Question: I have made a simple android program for singletouch paint, in it I have aut 4 types of pens of different sizes and I want is based on that image I want to change strokesize of pen. I have tried as below, please help me:

'''
public class MainActivity extends Activity implements OnClickListener {
ImageView pen, color;
SingleTouchView mDrawView;
RelativeLayout layout, layout1;
ImageView remove;
ImageView eraser;
LinearLayout pens;
HorizontalScrollView myplate;
private Paint mPaint, mBitmapPaint;
private Button red, green, blue, cyan, yellow, orange, aqua, black, cofee,
fuchiya, gray, indigo, khaki, lavendar, magenta, mango, maroon,
pista, pink, purple;
private Path mPath;
public Canvas mCanvas;
LinearLayout pen1, pen2, pen3, pen4;
@Override
protected void onCreate(Bundle savedInstanceState) {
super.onCreate(savedInstanceState);
setContentView(R.layout.activity_main);
mDrawView = (SingleTouchView) findViewById(R.id.myview);
layout1 = (RelativeLayout) findViewById(R.id.layout1);
layout = (RelativeLayout) findViewById(R.id.layout);
pen = (ImageView) findViewById(R.id.pen);
pens = (LinearLayout) findViewById(R.id.linear);
pens.setVisibility(View.GONE);
pen1 = (LinearLayout) findViewById(R.id.pen1);
pen2 = (LinearLayout) findViewById(R.id.pen2);
pen3 = (LinearLayout) findViewById(R.id.pen3);
pen4 = (LinearLayout) findViewById(R.id.pen4);
color = (ImageView) findViewById(R.id.color);
myplate = (HorizontalScrollView) findViewById(R.id.myplate);
// colors.........!!!!
red = (Button) findViewById(R.id.red);
green = (Button) findViewById(R.id.green);
blue = (Button) findViewById(R.id.blue);
orange = (Button) findViewById(R.id.orange);
yellow = (Button) findViewById(R.id.yellow);
cyan = (Button) findViewById(R.id.cyan);
black = (Button) findViewById(R.id.black);
cofee = (Button) findViewById(R.id.cofee);
fuchiya = (Button) findViewById(R.id.fuchiya);
gray = (Button) findViewById(R.id.gray);
indigo = (Button) findViewById(R.id.indigo);
khaki = (Button) findViewById(R.id.khaki);
lavendar = (Button) findViewById(R.id.lavendar);
magenta = (Button) findViewById(R.id.magenta);
mango = (Button) findViewById(R.id.mango);
maroon = (Button) findViewById(R.id.maroon);
pista = (Button) findViewById(R.id.pista);
pink = (Button) findViewById(R.id.pink);
purple = (Button) findViewById(R.id.purple);
red.setOnClickListener(this);
green.setOnClickListener(this);
blue.setOnClickListener(this);
orange.setOnClickListener(this);
yellow.setOnClickListener(this);
cyan.setOnClickListener(this);
black.setOnClickListener(this);
cofee.setOnClickListener(this);
fuchiya.setOnClickListener(this);
gray.setOnClickListener(this);
indigo.setOnClickListener(this);
khaki.setOnClickListener(this);
lavendar.setOnClickListener(this);
magenta.setOnClickListener(this);
mango.setOnClickListener(this);
maroon.setOnClickListener(this);
pista.setOnClickListener(this);
pink.setOnClickListener(this);
purple.setOnClickListener(this);
eraser = (ImageView) findViewById(R.id.eraser);
remove = (ImageView) findViewById(R.id.remove);
pen.setOnClickListener(new OnClickListener() {
@Override
public void onClick(View v) {
// TODO Auto-generated method stub
// layout.addView(mDrawView);
pens.setVisibility(View.VISIBLE);
}
});
pens.setVisibility(View.GONE);
pen1.setOnClickListener(new OnClickListener() {
@Override
public void onClick(View v) {
mDrawView.setPen(SingleTouchView.DrawingPens.PEN_1);
pens.setVisibility(View.GONE);
}
});
pen2.setOnClickListener(new OnClickListener() {
@Override
public void onClick(View v) {
mDrawView.setPen(SingleTouchView.DrawingPens.PEN_2);
pens.setVisibility(View.GONE);
}
});
pen3.setOnClickListener(new OnClickListener() {
@Override
public void onClick(View v) {
pens.setVisibility(View.GONE);
mDrawView.setPen(SingleTouchView.DrawingPens.PEN_3);
}
});
pen4.setOnClickListener(new OnClickListener() {
@Override
public void onClick(View v) {
pens.setVisibility(View.GONE);
mDrawView.setPen(SingleTouchView.DrawingPens.PEN_4);
}
});
remove.setOnClickListener(new OnClickListener() {
@Override
public void onClick(View v) {
layout.removeView(mDrawView);
mDrawView = new SingleTouchView(MainActivity.this);
layout.addView(mDrawView);
}
});
eraser.setOnClickListener(new OnClickListener() {
@Override
public void onClick(View v) {
mBitmapPaint.setColor(Color.TRANSPARENT);
mPath.reset();
mDrawView.invalidate();
}
});
color.setOnClickListener(new OnClickListener() {
@Override
public void onClick(View v) {
// TODO Auto-generated method stub
myplate.setVisibility(View.VISIBLE);
}
});
}
// /colorpicker................!
@Override
public void onClick(View v) {
switch (v.getId()) {
case R.id.black:
myplate.setVisibility(View.GONE);
mDrawView.setColor(SingleTouchView.DrawingColors.Black);
System.out.println("==============="+SingleTouchView.DrawingColors.Black+"=========================");
break;
case R.id.blue:
myplate.setVisibility(View.GONE);
//mDrawView.setColor(SingleTouchView.DrawingColors.Blue);
break;
case R.id.cofee:
myplate.setVisibility(View.GONE);
break;
case R.id.cyan:
myplate.setVisibility(View.GONE);
break;
case R.id.fuchiya:
myplate.setVisibility(View.GONE);
break;
case R.id.gray:
myplate.setVisibility(View.GONE);
break;
case R.id.green:
myplate.setVisibility(View.GONE);
break;
case R.id.indigo:
myplate.setVisibility(View.GONE);
break;
case R.id.khaki:
myplate.setVisibility(View.GONE);
break;
case R.id.lavendar:
myplate.setVisibility(View.GONE);
break;
case R.id.magenta:
myplate.setVisibility(View.GONE);
break;
case R.id.mango:
myplate.setVisibility(View.GONE);
break;
case R.id.maroon:
myplate.setVisibility(View.GONE);
break;
case R.id.orange:
myplate.setVisibility(View.GONE);
break;
case R.id.pink:
myplate.setVisibility(View.GONE);
break;
case R.id.pista:
myplate.setVisibility(View.GONE);
break;
case R.id.purple:
myplate.setVisibility(View.GONE);
break;
case R.id.red:
myplate.setVisibility(View.GONE);
break;
case R.id.yellow:
myplate.setVisibility(View.GONE);
break;
}
}
}
'''
'''
public class SingleTouchView extends View {
public static int width;
public int height;
public Bitmap mBitmap;
public Canvas mCanvas;
public Path mPath;
public Paint mBitmapPaint;
Context context;
public Paint mPaint;
public Paint circlePaint;
public Path circlePath;
public enum DrawingPens {
PEN_1(6), PEN_2(4), PEN_3(2), PEN_4(1);
public Paint mPaint;
private DrawingPens(final int width) {
mPaint = new Paint();
mPaint.setAntiAlias(true);
mPaint.setStrokeWidth(width);
mPaint.setStyle(Paint.Style.STROKE);
mPaint.setStrokeJoin(Paint.Join.ROUND);
}
Paint getPaint() {
return mPaint;
}
}
public enum DrawingColors{
Black(Color.parseColor("#000000")),Blue(Color.parseColor("#0000FF")),Cofee(Color.parseColor("#D2691E")),Cyan(Color.parseColor("#00FFFF"))
,Fuchiya(Color.parseColor("#FF00FF")),Gray(Color.parseColor("#808080")),Green(Color.parseColor("#00FF00")),Indigo(Color.parseColor("#4B0082")),
Khaki(Color.parseColor("#F0E68C")),Lavendar(Color.parseColor("#E6E6FA")),Magenta(Color.parseColor("#FF00FF")),Mango(Color.parseColor("#FF8C00"))
,Maroon(Color.parseColor("#800000")),Orange(Color.parseColor("#FFA500")),Pink(Color.parseColor("#FFC0CB")),Pista(Color.parseColor("#9ACD32")),
Purple(Color.parseColor("#800080")),Red(Color.parseColor("#FF0000")),Tan(Color.parseColor("#0000A0")),Yellow(Color.parseColor("#FFD801"));
public Paint mPaint;
private DrawingColors(final int color) {
mPaint = new Paint();
mPaint.setAntiAlias(true);
mPaint.setStrokeWidth(width);
mPaint.setColor(color);
mPaint.setStyle(Paint.Style.STROKE);
mPaint.setStrokeJoin(Paint.Join.ROUND);
}
Paint getPaint() {
return mPaint;
}
}
public SingleTouchView(final Context context) {
super(context);
init(context);
}
public SingleTouchView(final Context context, final AttributeSet attrs) {
super(context, attrs);
init(context);
mBitmap = Bitmap.createBitmap(400, 400, Bitmap.Config.ARGB_8888);
mCanvas = new Canvas(mBitmap);
mPath = new Path();
mBitmapPaint = new Paint(Paint.DITHER_FLAG);
mPaint = new Paint();
mPaint.setAntiAlias(true);
mPaint.setDither(true);
mPaint.setColor(0xFFFF0000);
mPaint.setStyle(Paint.Style.STROKE);
mPaint.setStrokeJoin(Paint.Join.ROUND);
mPaint.setStrokeCap(Paint.Cap.ROUND);
mPaint.setStrokeWidth(12);
}
public SingleTouchView(final Context context, final AttributeSet attrs,
final int defStyle) {
super(context, attrs, defStyle);
init(context);
}
private ConcurrentLinkedQueue<Map.Entry<Path, DrawingPens>> mPaths = new ConcurrentLinkedQueue<Map.Entry<Path, DrawingPens>>();
private ConcurrentLinkedQueue<Map.Entry<Path, DrawingColors>> mPaths1 = new ConcurrentLinkedQueue<Map.Entry<Path, DrawingColors>>();
private Path mCurrentPath;
private void init(final Context context) {
setPen(DrawingPens.PEN_1);
}
@Override
public void onDraw(Canvas canvas) {
super.onDraw(canvas);
for (Map.Entry<Path, DrawingPens> entry : mPaths) {
canvas.drawPath(entry.getKey(), entry.getValue().getPaint());
}
}
@Override
public boolean onTouchEvent(MotionEvent me) {
float eventX = me.getX();
float eventY = me.getY();
switch (me.getAction()) {
case MotionEvent.ACTION_DOWN:
mCurrentPath.moveTo(eventX, eventY);
return true;
case MotionEvent.ACTION_MOVE:
mCurrentPath.lineTo(eventX, eventY);
break;
case MotionEvent.ACTION_UP:
break;
}
invalidate();
return true;
}
public void setPen(final DrawingPens pen) {
mCurrentPath = new Path();
mPaths.add(new AbstractMap.SimpleImmutableEntry<Path, DrawingPens>(
mCurrentPath, pen));
}
public void eraser() {
mPaint = new Paint();
}
public void setColor(final DrawingColors color ) {
mCurrentPath = new Path();
mPaths1.add(new AbstractMap.SimpleImmutableEntry<Path, DrawingColors>(
mCurrentPath, color));
}
}
'''
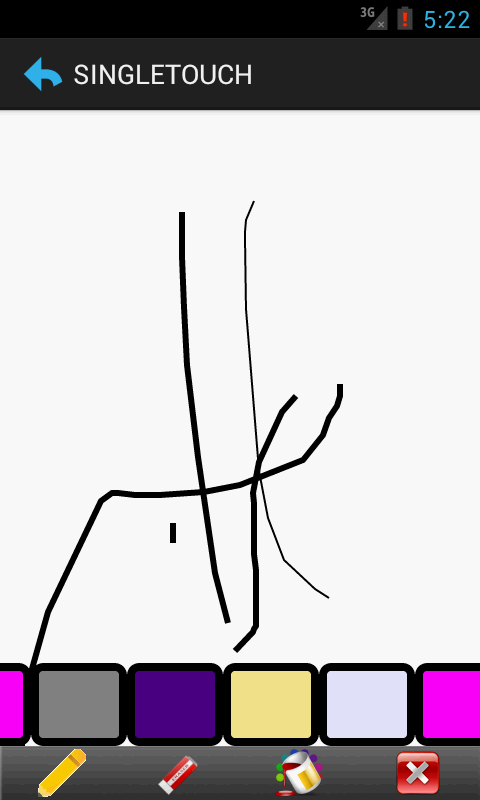
Answer: Seems there's no ability to draw only part of 'Path' using one 'Paint' and draw another part with another one. So, I see the only solution - use multiple 'Paths' and correspond path to the 'Paint'. Also, I would suggest to encapsulate all drawing related information inside view and let Activity operate with high-level stuff.
So the following changes should be applied:
1. Use some container for Paths and keep Path - Paint relation inside it;
2. Provide some method from custom View to let Activity change current Pen;
3. Keep drawing details part inside custom view, because these details might not be needed for Activity;
Like the following:
'''
public class MyActivity extends Activity implements View.OnClickListener {
private static final String TAG = "MyActivity";
ImageView pen, color;
SingleTouchDrawingView mDrawView;
// Drawing view container
ImageView mRemove;
ImageView mEraser;
LinearLayout pens;
HorizontalScrollView myplate;
private Paint mPaint;
private Paint mBitmapPaint;
private View aqua;
private ViewGroup mRootView;
private Path mPath;
public Canvas mCanvas;
View pen1;
View pen2;
View pen3;
View pen4;
@Override
protected void onCreate(Bundle savedInstanceState) {
super.onCreate(savedInstanceState);
setContentView(R.layout.main);
mRootView = (ViewGroup) findViewById(R.id.root);
mDrawView = (SingleTouchDrawingView) findViewById(R.id.myview);
pen = (ImageView) findViewById(R.id.pen);
pens = (LinearLayout) findViewById(R.id.linear);
pens.setVisibility(View.GONE);
pen1 = findViewById(R.id.pen1);
pen2 = findViewById(R.id.pen2);
pen3 = findViewById(R.id.pen3);
pen4 = findViewById(R.id.pen4);
color = (ImageView) findViewById(R.id.color);
myplate = (HorizontalScrollView) findViewById(R.id.myplate);
// colors.........!!!!
final View red = findViewById(R.id.red);
final View green = findViewById(R.id.green);
final View blue = findViewById(R.id.blue);
final View orange = findViewById(R.id.orange);
final View yellow = findViewById(R.id.yellow);
final View cyan = findViewById(R.id.cyan);
final View black = findViewById(R.id.black);
final View cofee = findViewById(R.id.coffee);
final View fuchiya = findViewById(R.id.fuchiya);
final View gray = findViewById(R.id.gray);
final View indigo = findViewById(R.id.indigo);
final View khaki = findViewById(R.id.khaki);
final View lavendar = findViewById(R.id.lavendar);
final View magenta = findViewById(R.id.magenta);
final View mango = findViewById(R.id.mango);
final View maroon = findViewById(R.id.maroon);
final View pista = findViewById(R.id.pista);
final View pink = findViewById(R.id.pink);
final View purple = findViewById(R.id.purple);
red.setOnClickListener(this);
green.setOnClickListener(this);
blue.setOnClickListener(this);
orange.setOnClickListener(this);
yellow.setOnClickListener(this);
cyan.setOnClickListener(this);
black.setOnClickListener(this);
cofee.setOnClickListener(this);
fuchiya.setOnClickListener(this);
gray.setOnClickListener(this);
indigo.setOnClickListener(this);
khaki.setOnClickListener(this);
lavendar.setOnClickListener(this);
magenta.setOnClickListener(this);
mango.setOnClickListener(this);
maroon.setOnClickListener(this);
pista.setOnClickListener(this);
pink.setOnClickListener(this);
purple.setOnClickListener(this);
mEraser = (ImageView) findViewById(R.id.eraser);
mRemove = (ImageView) findViewById(R.id.remove);
pen.setOnClickListener(new View.OnClickListener() {
@Override
public void onClick(View v) {
if (pens.getVisibility() == View.VISIBLE) {
pens.setVisibility(View.GONE);
} else {
pens.setVisibility(View.VISIBLE);
myplate.setVisibility(View.GONE);
}
}
});
pens.setVisibility(View.GONE);
pen1.setOnClickListener(new View.OnClickListener() {
@Override
public void onClick(View v) {
mDrawView.setPen(SingleTouchDrawingView.DrawingPens.PEN_1);
pens.setVisibility(View.GONE);
}
});
pen2.setOnClickListener(new View.OnClickListener() {
@Override
public void onClick(View v) {
mDrawView.setPen(SingleTouchDrawingView.DrawingPens.PEN_2);
pens.setVisibility(View.GONE);
}
});
pen3.setOnClickListener(new View.OnClickListener() {
@Override
public void onClick(View v) {
pens.setVisibility(View.GONE);
mDrawView.setPen(SingleTouchDrawingView.DrawingPens.PEN_3);
}
});
pen4.setOnClickListener(new View.OnClickListener() {
@Override
public void onClick(View v) {
pens.setVisibility(View.GONE);
mDrawView.setPen(SingleTouchDrawingView.DrawingPens.PEN_4);
}
});
mRemove.setOnClickListener(new View.OnClickListener() {
@Override
public void onClick(View v) {
mRootView.removeView(mDrawView);
mDrawView = new SingleTouchDrawingView(MyActivity.this);
mDrawView.setBackgroundResource(R.drawable.up_image);
mRootView.addView(mDrawView, new ViewGroup.LayoutParams(ViewGroup.LayoutParams.MATCH_PARENT, ViewGroup.LayoutParams.MATCH_PARENT));
mRootView.bringChildToFront(findViewById(R.id.tools_container));
mRootView.bringChildToFront(findViewById(R.id.linear));
mRootView.bringChildToFront(findViewById(R.id.myplate));
pens.setVisibility(View.GONE);
myplate.setVisibility(View.GONE);
}
});
mEraser.setOnClickListener(new View.OnClickListener() {
@Override
public void onClick(View v) {
mBitmapPaint.setColor(Color.TRANSPARENT);
mPath.reset();
mDrawView.invalidate();
pens.setVisibility(View.GONE);
myplate.setVisibility(View.GONE);
}
});
color.setOnClickListener(new View.OnClickListener() {
@Override
public void onClick(View v) {
if (myplate.getVisibility() == View.VISIBLE) {
myplate.setVisibility(View.GONE);
} else {
myplate.setVisibility(View.VISIBLE);
pens.setVisibility(View.GONE);
}
}
});
}
// /colorpicker................!
@Override
public void onClick(View v) {
switch (v.getId()) {
case R.id.black:
myplate.setVisibility(View.GONE);
mDrawView.setColor(SingleTouchDrawingView.DrawingColors.BLACK);
break;
case R.id.blue:
myplate.setVisibility(View.GONE);
mDrawView.setColor(SingleTouchDrawingView.DrawingColors.BLUE);
break;
case R.id.coffee:
myplate.setVisibility(View.GONE);
mDrawView.setColor(SingleTouchDrawingView.DrawingColors.COFEE);
break;
case R.id.cyan:
myplate.setVisibility(View.GONE);
mDrawView.setColor(SingleTouchDrawingView.DrawingColors.CYAN);
break;
case R.id.fuchiya:
myplate.setVisibility(View.GONE);
mDrawView.setColor(SingleTouchDrawingView.DrawingColors.FUCHIYA);
break;
case R.id.gray:
myplate.setVisibility(View.GONE);
mDrawView.setColor(SingleTouchDrawingView.DrawingColors.GRAY);
break;
case R.id.green:
myplate.setVisibility(View.GONE);
mDrawView.setColor(SingleTouchDrawingView.DrawingColors.GREEN);
break;
case R.id.indigo:
myplate.setVisibility(View.GONE);
mDrawView.setColor(SingleTouchDrawingView.DrawingColors.INDIGO);
break;
case R.id.khaki:
myplate.setVisibility(View.GONE);
mDrawView.setColor(SingleTouchDrawingView.DrawingColors.KHAKI);
break;
case R.id.lavendar:
myplate.setVisibility(View.GONE);
mDrawView.setColor(SingleTouchDrawingView.DrawingColors.LAVENDAR);
break;
case R.id.magenta:
myplate.setVisibility(View.GONE);
mDrawView.setColor(SingleTouchDrawingView.DrawingColors.MAGENTA);
break;
case R.id.mango:
myplate.setVisibility(View.GONE);
mDrawView.setColor(SingleTouchDrawingView.DrawingColors.MANGO);
break;
case R.id.maroon:
myplate.setVisibility(View.GONE);
mDrawView.setColor(SingleTouchDrawingView.DrawingColors.MAROON);
break;
case R.id.orange:
myplate.setVisibility(View.GONE);
mDrawView.setColor(SingleTouchDrawingView.DrawingColors.ORANGE);
break;
case R.id.pink:
myplate.setVisibility(View.GONE);
mDrawView.setColor(SingleTouchDrawingView.DrawingColors.PINK);
break;
case R.id.pista:
myplate.setVisibility(View.GONE);
mDrawView.setColor(SingleTouchDrawingView.DrawingColors.PISTA);
break;
case R.id.purple:
myplate.setVisibility(View.GONE);
mDrawView.setColor(SingleTouchDrawingView.DrawingColors.PURPLE);
break;
case R.id.red:
myplate.setVisibility(View.GONE);
mDrawView.setColor(SingleTouchDrawingView.DrawingColors.RED);
break;
case R.id.yellow:
myplate.setVisibility(View.GONE);
mDrawView.setColor(SingleTouchDrawingView.DrawingColors.YELLOW);
break;
}
}
}
'''
And view itself:
'''
public class SingleTouchDrawingView extends View {
public int height;
public Bitmap mBitmap;
public Canvas mCanvas;
public Path mPath;
public Paint mBitmapPaint;
Context context;
public enum DrawingPens {
PEN_1(6), PEN_2(4), PEN_3(2), PEN_4(1);
public int mWidth;
private DrawingPens(final int width) {
mWidth = width;
}
int getPenWidth() {
return mWidth;
}
}
public enum DrawingColors{
BLACK(Color.parseColor("#000000")), BLUE(Color.parseColor("#0000FF")), COFEE(Color.parseColor("#D2691E")), CYAN(Color.parseColor("#00FFFF")),
FUCHIYA(Color.parseColor("#FF00FF")), GRAY(Color.parseColor("#808080")), GREEN(Color.parseColor("#00FF00")), INDIGO(Color.parseColor("#4B0082")),
KHAKI(Color.parseColor("#F0E68C")), LAVENDAR(Color.parseColor("#E6E6FA")), MAGENTA(Color.parseColor("#FF00FF")), MANGO(Color.parseColor("#FF8C00")),
MAROON(Color.parseColor("#800000")), ORANGE(Color.parseColor("#FFA500")), PINK(Color.parseColor("#FFC0CB")), PISTA(Color.parseColor("#9ACD32")),
PURPLE(Color.parseColor("#800080")), RED(Color.parseColor("#FF0000")), TAN(Color.parseColor("#0000A0")), YELLOW(Color.parseColor("#FFD801"));
private int mColorValue;
private DrawingColors(final int color) {
mColorValue = color;
}
int getColorValue() {
return mColorValue;
}
}
public SingleTouchDrawingView(final Context context) {
super(context);
init(context);
}
public SingleTouchDrawingView(final Context context, final AttributeSet attrs) {
super(context, attrs);
init(context);
mBitmap = Bitmap.createBitmap(400, 400, Bitmap.Config.ARGB_8888);
mCanvas = new Canvas(mBitmap);
mPath = new Path();
mBitmapPaint = new Paint(Paint.DITHER_FLAG);
}
public SingleTouchDrawingView(final Context context,
final AttributeSet attrs,
final int defStyle) {
super(context, attrs, defStyle);
init(context);
}
private ConcurrentLinkedQueue<Map.Entry<Path, Map.Entry<DrawingPens, DrawingColors>>> mPaths = new ConcurrentLinkedQueue<Map.Entry<Path, Map.Entry<DrawingPens, DrawingColors>>>();
/** Stores created {@link Paint} objects */
private HashMap<Map.Entry<DrawingPens, DrawingColors>, Paint> mPaints = new HashMap<Map.Entry<DrawingPens, DrawingColors>, Paint>();
/** Current paint parameters - PEN_1 width and BLACK color */
private AbstractMap.SimpleImmutableEntry<DrawingPens, DrawingColors> mCurrentPaintParameters = new AbstractMap.SimpleImmutableEntry<DrawingPens, DrawingColors>(DrawingPens.PEN_1, DrawingColors.BLACK);
private Path mCurrentPath = null;
private void init(final Context context) {
// Initialize default paint
getPaintWithParameters(mCurrentPaintParameters);
mCurrentPath = new Path();
mPaths.add(new AbstractMap.SimpleImmutableEntry<Path, Map.Entry<DrawingPens, DrawingColors>>(mCurrentPath, mCurrentPaintParameters));
}
/**
* Helper to create Paint from parameters
*
* @param paintParameters
* @return
*/
private Paint getPaintWithParameters(final Map.Entry<DrawingPens, DrawingColors> paintParameters) {
Paint paint = mPaints.get(paintParameters);
if (null == paint) {
paint = new Paint();
paint.setAntiAlias(true);
paint.setDither(true);
paint.setStrokeWidth(paintParameters.getKey().getPenWidth());
paint.setColor(paintParameters.getValue().getColorValue());
paint.setStyle(Paint.Style.STROKE);
paint.setStrokeJoin(Paint.Join.ROUND);
paint.setStrokeCap(Paint.Cap.ROUND);
mPaints.put(paintParameters, paint);
}
return paint;
}
@Override
public void onDraw(Canvas canvas) {
super.onDraw(canvas);
for (Map.Entry<Path, Map.Entry<DrawingPens, DrawingColors>> entry : mPaths) {
canvas.drawPath(entry.getKey(), getPaintWithParameters((entry.getValue())));
}
}
@Override
public boolean onTouchEvent(MotionEvent me) {
float eventX = me.getX();
float eventY = me.getY();
switch (me.getAction()) {
case MotionEvent.ACTION_DOWN:
mCurrentPath.moveTo(eventX, eventY);
return true;
case MotionEvent.ACTION_MOVE:
mCurrentPath.lineTo(eventX, eventY);
break;
case MotionEvent.ACTION_UP:
break;
}
invalidate();
return true;
}
public void setPen(final DrawingPens pen) {
mCurrentPath = new Path();
mCurrentPaintParameters = new AbstractMap.SimpleImmutableEntry<DrawingPens, DrawingColors>(pen, mCurrentPaintParameters.getValue());
mPaths.add(new AbstractMap.SimpleImmutableEntry<Path, Map.Entry<DrawingPens, DrawingColors>>(mCurrentPath, mCurrentPaintParameters));
}
public void eraser() {
// Get default paint parameters
mCurrentPaintParameters = new AbstractMap.SimpleImmutableEntry<DrawingPens, DrawingColors>(DrawingPens.PEN_1, DrawingColors.BLACK);
}
public void setColor(final DrawingColors color ) {
mCurrentPath = new Path();
mCurrentPaintParameters = new AbstractMap.SimpleImmutableEntry<DrawingPens, DrawingColors>(mCurrentPaintParameters.getKey(), color);
mPaths.add(new AbstractMap.SimpleImmutableEntry<Path, Map.Entry<DrawingPens, DrawingColors>>(mCurrentPath, mCurrentPaintParameters));
}
}
'''
Issue with Your code was in code inconsistency and incorrect understanding of how Java 'Collections' works. You don't need 'mPaths1' additional collection, but should use the same collection for all drawing and maintain additional structure (in our case it's 'Map.Entry<DrawingPens, DrawingColors>') which could identify exact 'Paint' and to be used with collection of paths. For more details of collections I would suggest to start at <URL>.